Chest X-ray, PA view. Patient: 73 years old, sex M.
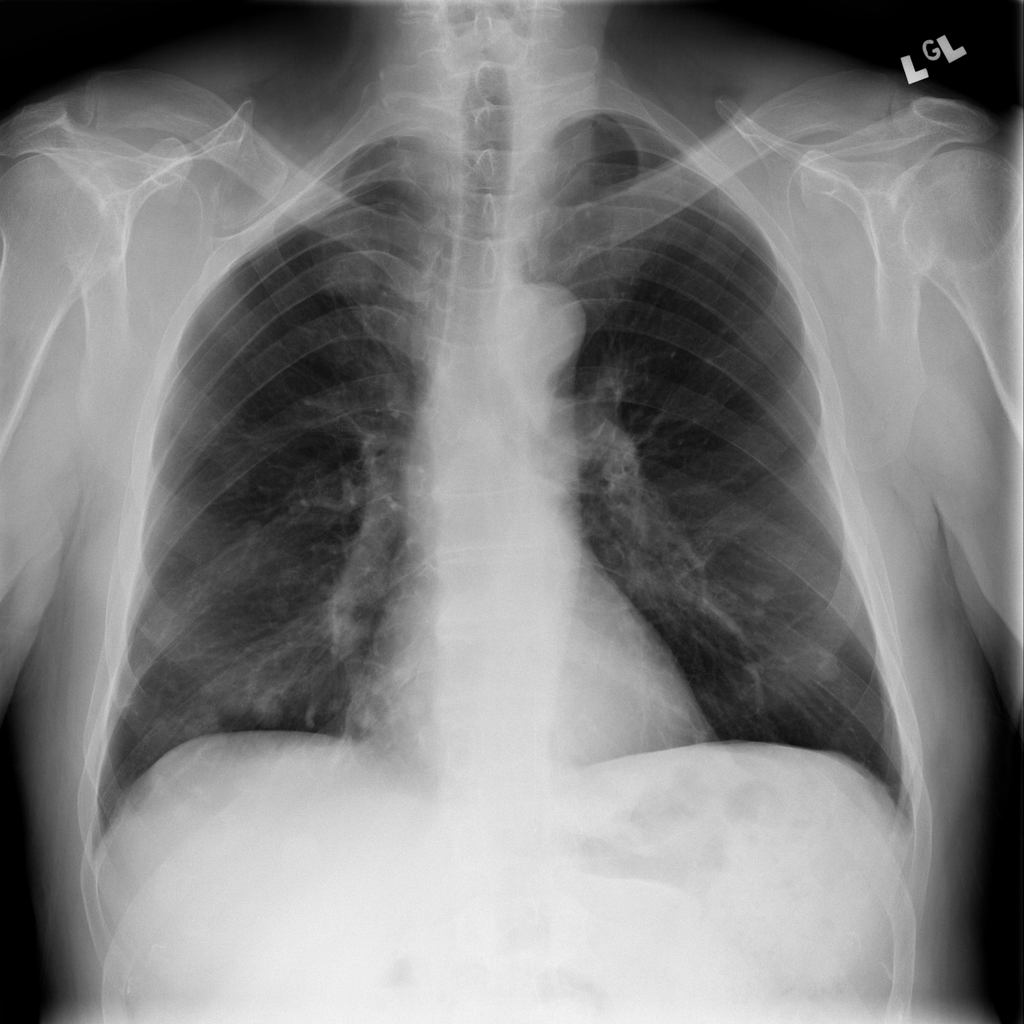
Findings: Infiltration, Nodule